Platform: macOS
Application: Arc Browser
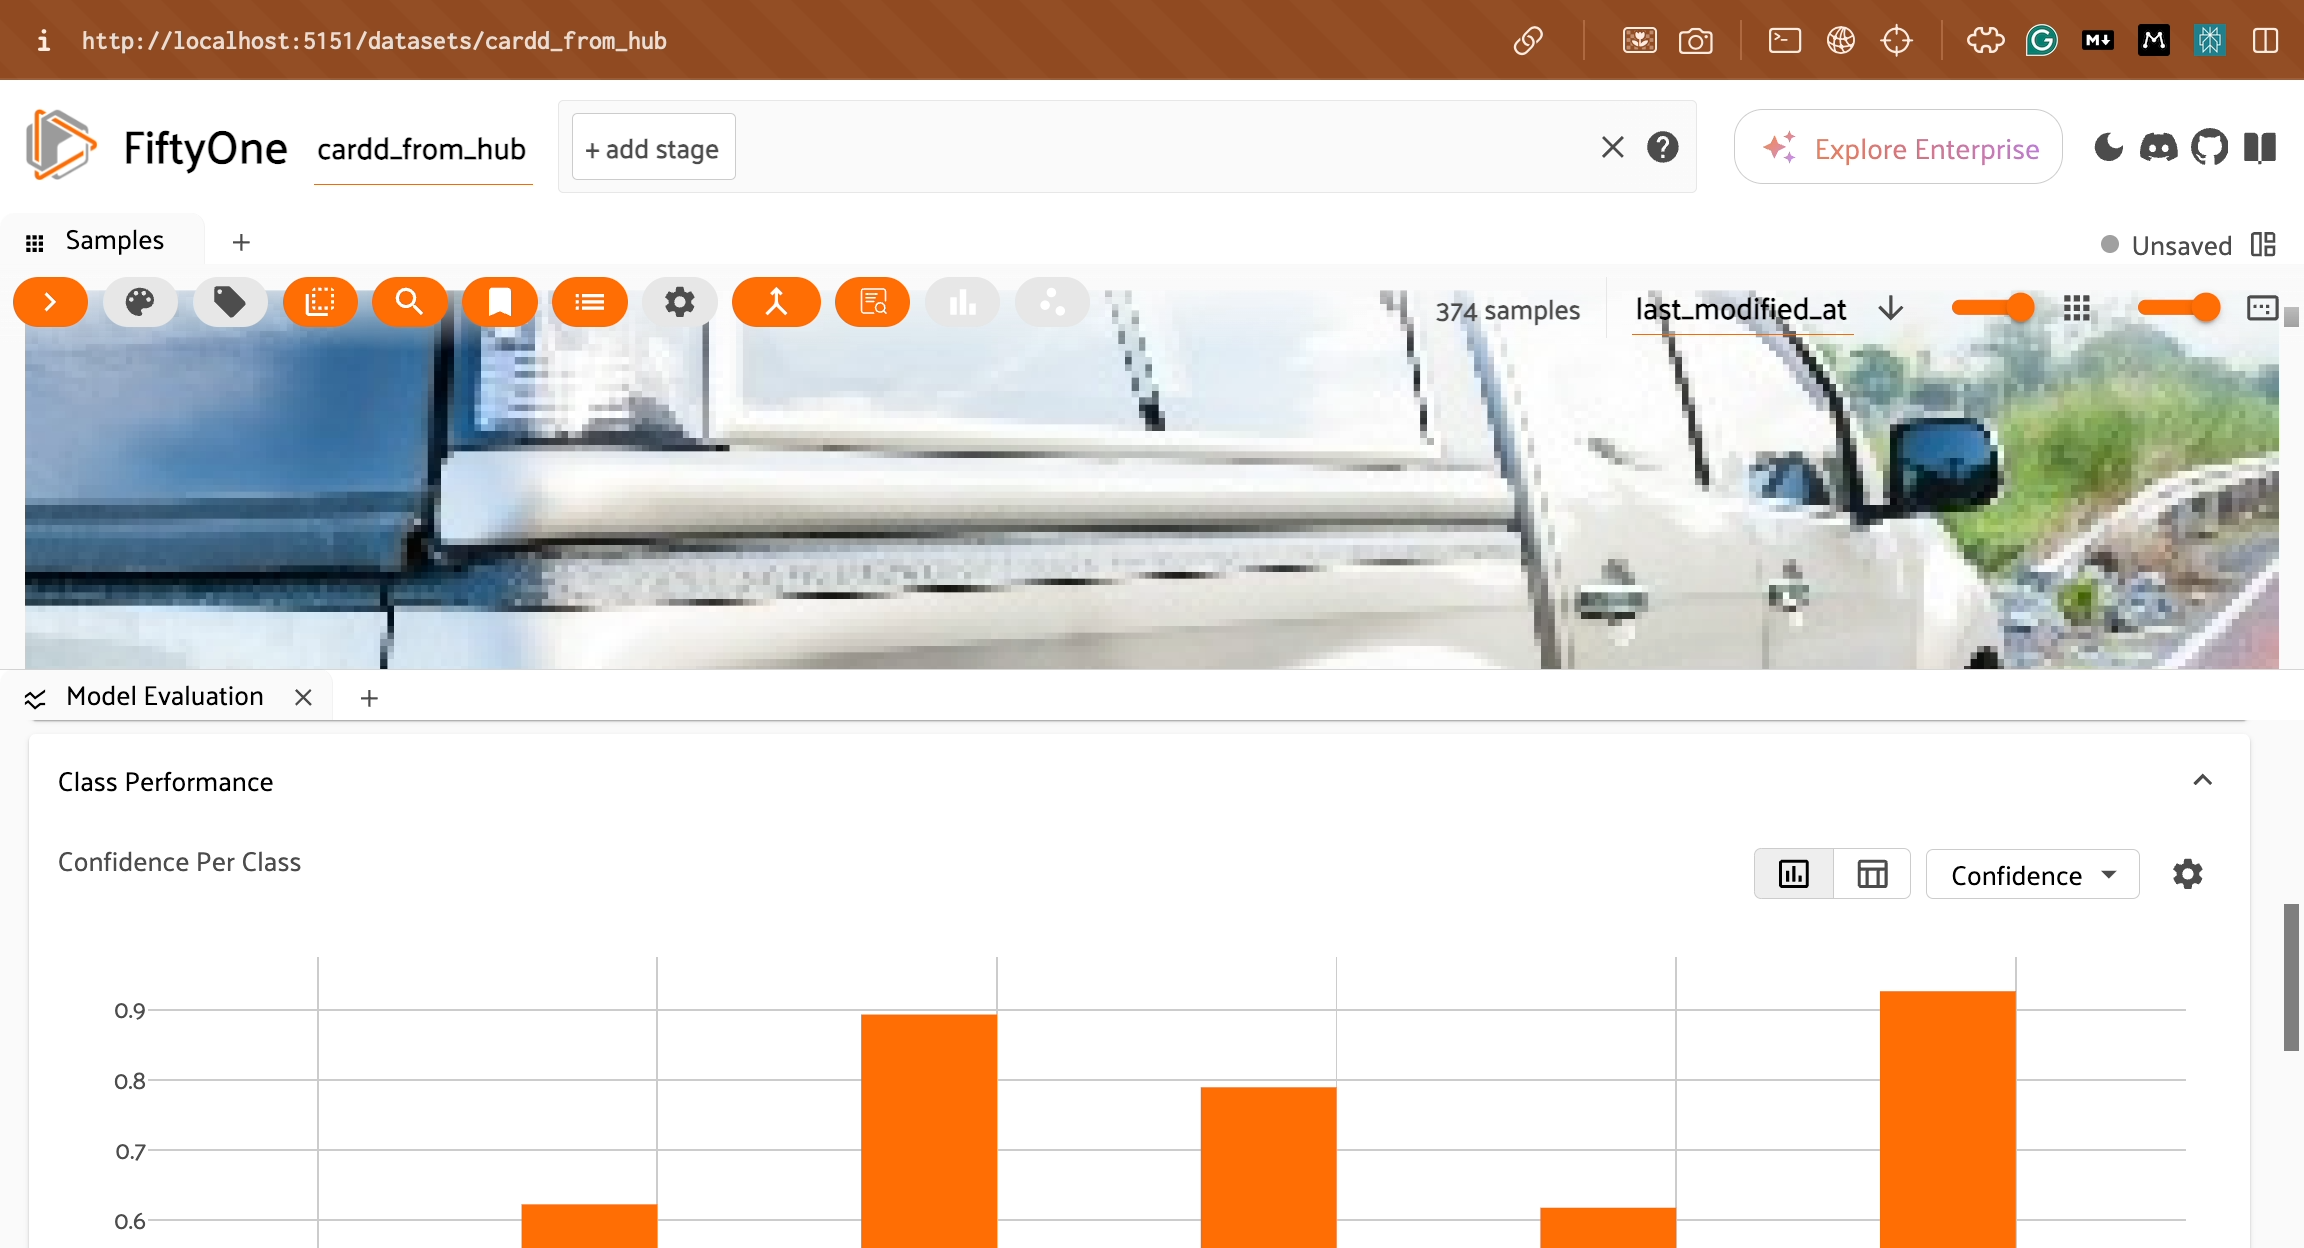
task_description: Open the model performance metric menu in the per class model performance card
action_type: click
element_info: Menu Item
steps_since_start: 1